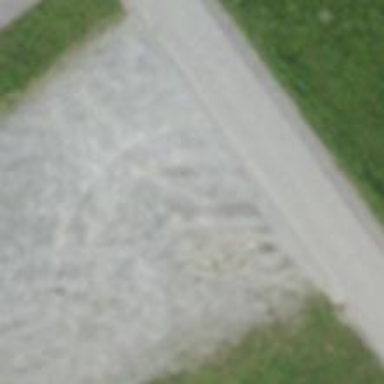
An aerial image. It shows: Unpaved service road designated as parking aisle.